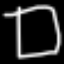
Label: square